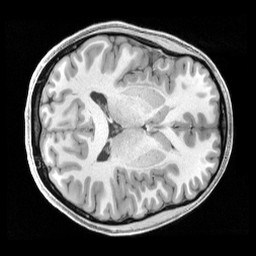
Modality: T1w
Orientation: axial
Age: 22
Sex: female
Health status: healthy
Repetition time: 2.4 s
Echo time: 0.00222 s